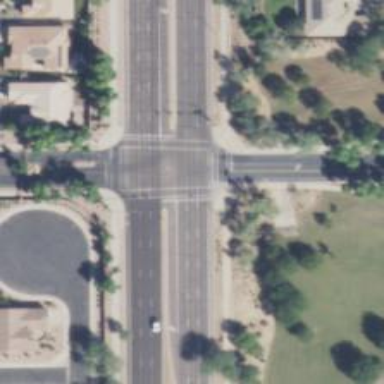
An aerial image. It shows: Crossing on footway.